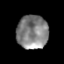
Tissue: prostate
Cell type: T cells
Senescence score: 0.3526
Nuclear area (px): 1039
Mean DAPI intensity: 130.516